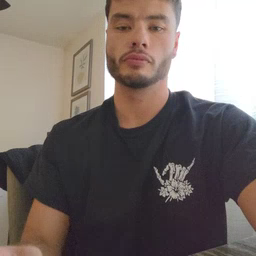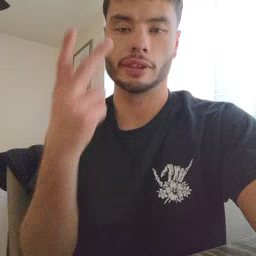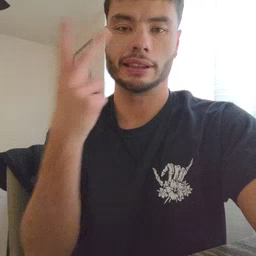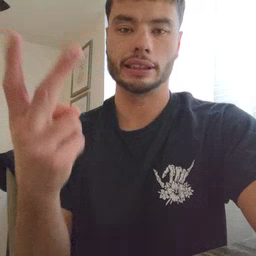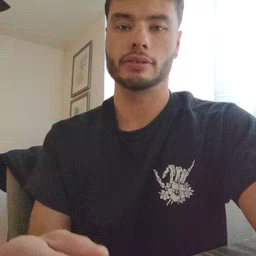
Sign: see